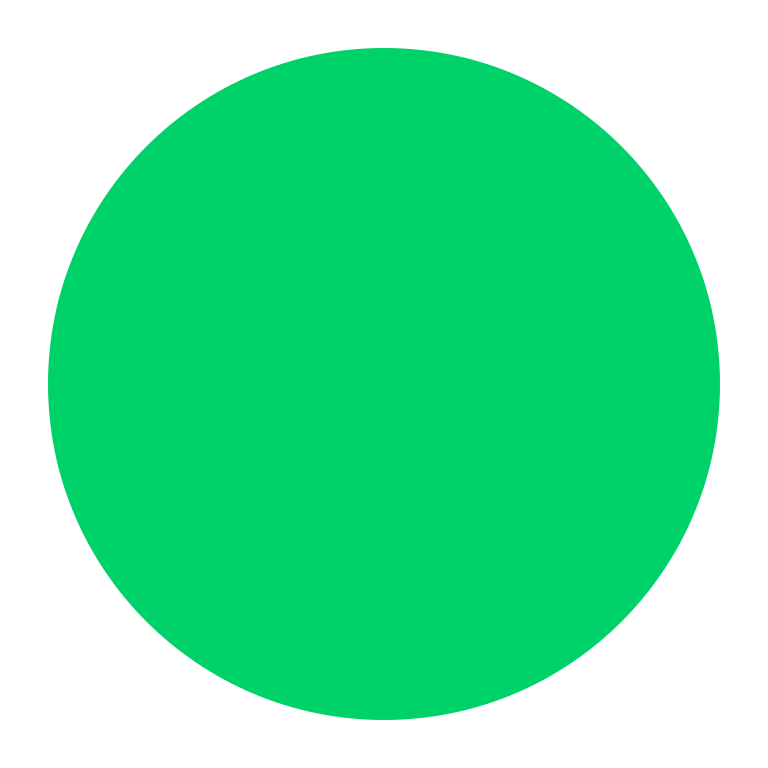
green circle flat